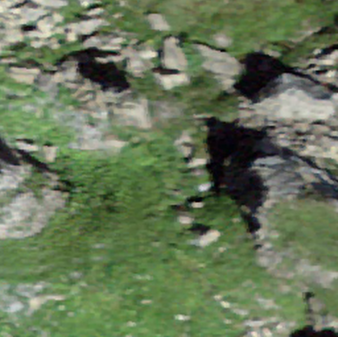
Label: bouldering_area